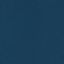
Label: SeaLake